Question: My app uses a 'MultiColumnListView' (<URL> and as its name says it helps creating multi column list views.
The library is great, but as they specify, filtering is not supported.
So I am trying to create my own text-filter functionality with a simple edit text.
Finally I achieve to filter the list but now I need to refresh the listView and recall the setAdapter because I pass the list on it.
'''
MyAdapter adapter = new MyAdapter(this,myList);
listView.setAdapter(adapter);
'''
When I execute 'listView.invalidateViews()' or 'adapter.notifyDataSetChanged()' the listView is refreshed but with the old list.
Which is the best way of recalling the setAdapter? or maybe is another way of doing this..
Thanks in advance
'''
//Method that filters the list
Log.i("On filter myList.size()",""+myList.size());
adapter.notifyDataSetChanged();
//on the Adapter
Log.i("On Adapter myList.size()",""+myList.size());
'''

'''
public class MiAdaptadorListaComercios extends BaseAdapter{
//Textview and Imageviews declarations
private Context contexto;
private List<Comercio> myList;
public MiAdaptadorListaComercios(Context c,List<Comercio> myList){
this.contexto = c;
this.myList = new ArrayList<Comercio>();
this.myList = myList;
}
@Override
public int getCount() {
Log.i("On Adapter myList.size()",""+listaComercios.size());
return myList.size();
}
@Override
public Object getItem(int position) {
return myList.get(position);
}
@Override
public long getItemId(int arg0) {
// TODO Auto-generated method stub
return 0;
}
@Override
public View getView(int position, View convertView, ViewGroup parent)
{
View view =null;
if(convertView == null)
{
LayoutInflater inflater = (LayoutInflater) contexto.getSystemService(Context.LAYOUT_INFLATER_SERVICE);
view = inflater.inflate(R.layout.list_cell, null);
}
else{
view = convertView;
}
//set views Texteviews text,font etc...
return view;
}
'''
}
'''
public class ListaComercio extends Activity {
private MultiColumnListView mAdapterView = null;
EditText searchBar;
private ArrayList<Comercio> myList;
private ArrayList<Comercio> filteredList;
MyAdapter adapter;
public ListaComercio(){
myList = new ArrayList<Comercio>();
filteredList = new ArrayList<Comercio>();
}
@Override
protected void onCreate(Bundle savedInstanceState) {
super.onCreate(savedInstanceState);
requestWindowFeature(Window.FEATURE_NO_TITLE);
setContentView(R.layout.lista_comercios);
mAdapterView = (MultiColumnListView) findViewById(R.id.list);
adapter = new MyAdapter(ListaComercio.this,myList);
mAdapterView.setAdapter(adapter);
searchBar.setOnEditorActionListener(new TextView.OnEditorActionListener() {
@Override
public boolean onEditorAction(TextView v, int actionId, KeyEvent event) {
if (actionId == EditorInfo.IME_ACTION_SEARCH) {
CharSequence filer = v.getText();
for(Comercio co : myList)
{
if(co.getName().contains(filer))
{
filteredList.add(co);
}
}
myList = filteredList;
Log.i("On filter myList.size()",""+myList.size());
myList.clear();
adapter.notifyDataSetChanged();
//mAdapterView.invalidateViews();
return true;
}
return false;
}
});
}
}
'''
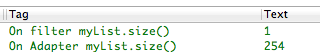
Answer: just change your 'myList' and call 'adapter.notifyDataSetChanged()' don't set a new adapter each time.
In the constructor of your custom adapter do call 'super' that takes ArrayList as the argument.
call this:
'''
public MiAdaptadorListaComercios(Context c,List<Comercio> myList){
super(c,0,myList);
this.contexto = c;
this.myList = myList;
}
'''
You can keep the adapter as it is the problem is in this line:
'''
myList = filteredList;
'''
instead of changing the reference you should change the list itself.
'''
myList.clear();
myList.addAll(filteredList);
'''
By doing this you will loose your original list to I would suggest keeping another list call ed originalList which will have the complete list and initialize myList in onCreate by:
'''
myList=new ArrayList(originalList);
'''
so every time you want to re-set just call:
'''
myList.clear();
myList.addAll(originalList);
'''
and in
'''
for(Comercio co : originalList)
{
if(co.getName().contains(filer))
{
filteredList.add(co);
}
}
'''